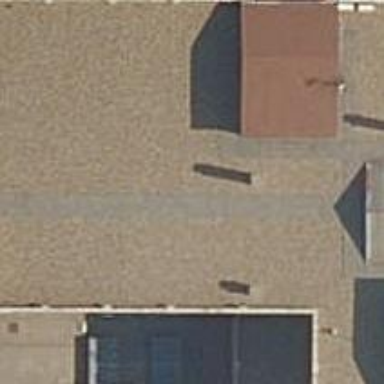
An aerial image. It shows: School.